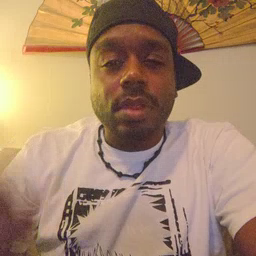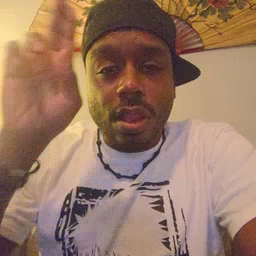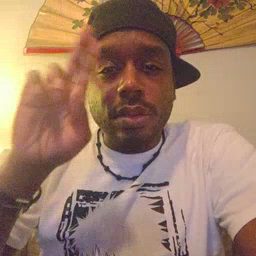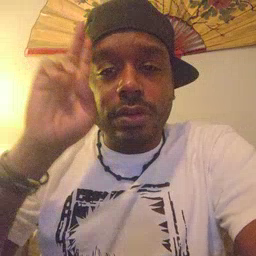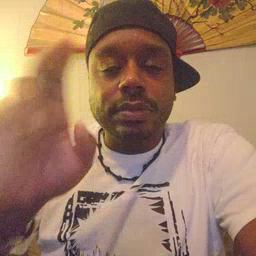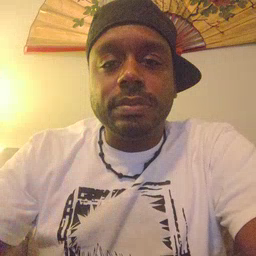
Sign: uncle